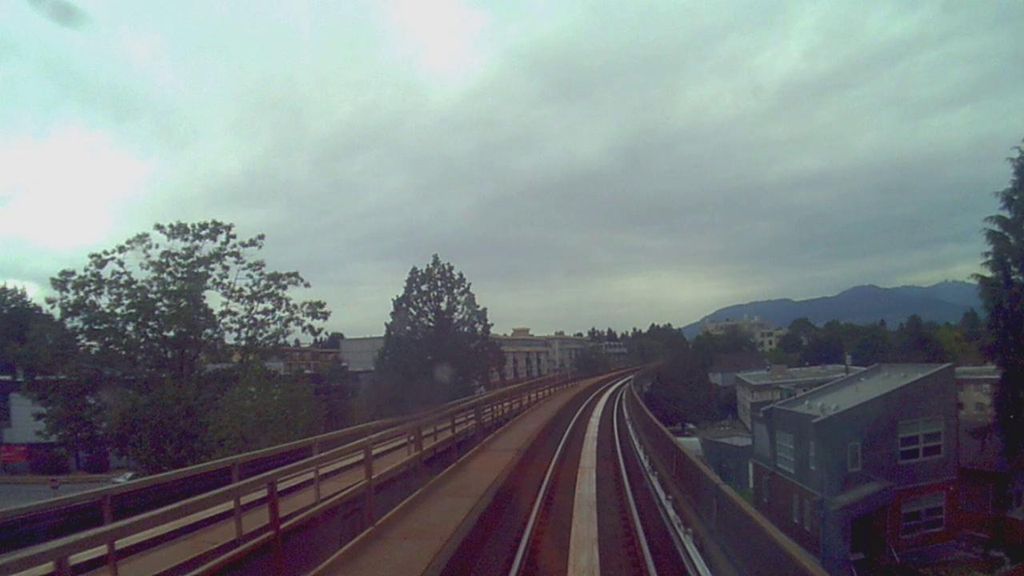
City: vancouver